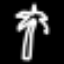
Label: palm tree